Field crop: maize
Growth stage: 2
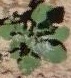
Species: chenopodium